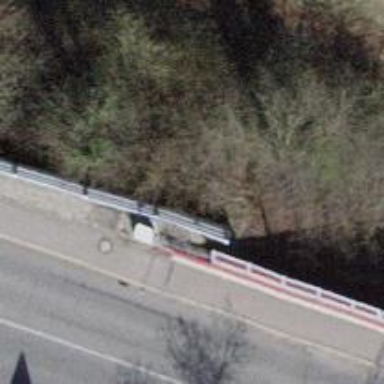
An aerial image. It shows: Metal fence as barrier.